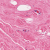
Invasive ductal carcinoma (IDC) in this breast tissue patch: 0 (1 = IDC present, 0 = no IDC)